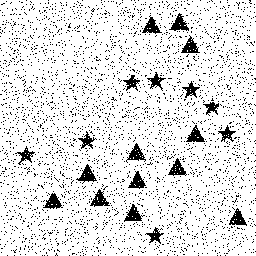
Squares: 0
Triangles: 12
Stars: 8
Total shapes: 20